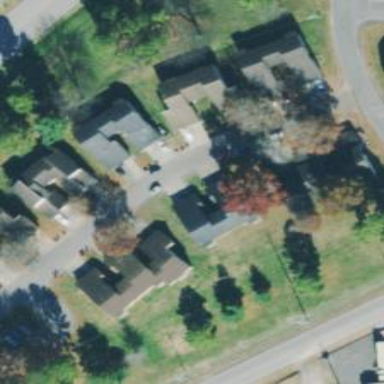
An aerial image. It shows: Residential road with separate asphalt sidewalk.